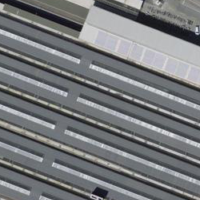
EUNIS habitat code: 57
Species observed at this site:
Corvus corone
Cirsium arvense
Podiceps cristatus
Fulica atra
Medicago lupulina
Passer domesticus
Buteo buteo
Chroicocephalus ridibundus
Polygonum aviculare
Cygnus olor
Hirundo rustica
Hypericum perforatum
Milvus milvus
Columba livia
Daucus carota
Falco tinnunculus